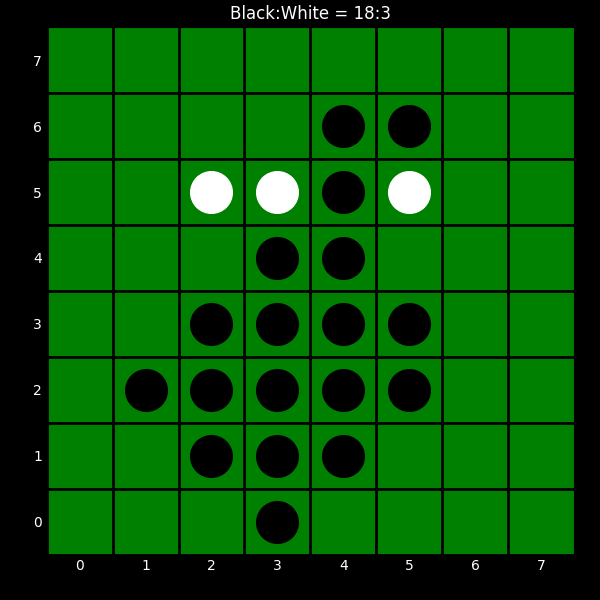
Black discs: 18
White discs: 3